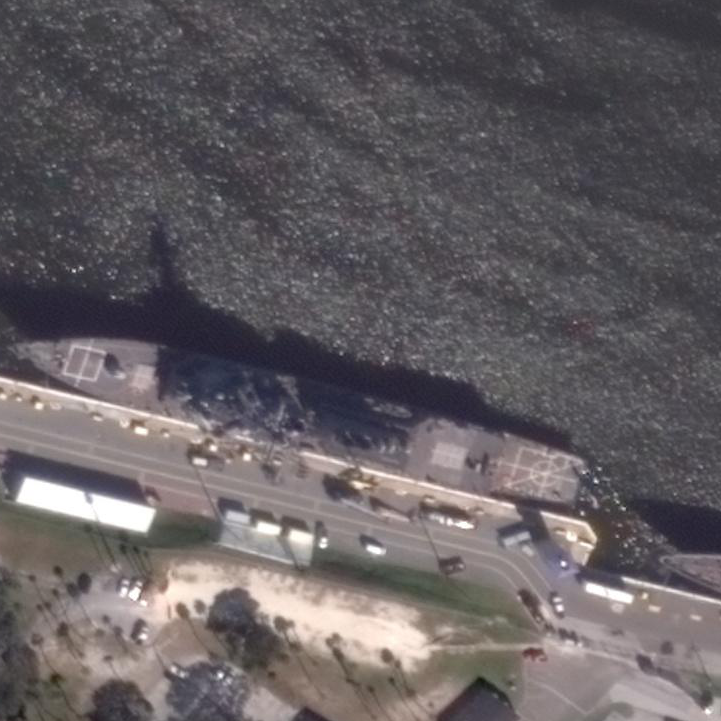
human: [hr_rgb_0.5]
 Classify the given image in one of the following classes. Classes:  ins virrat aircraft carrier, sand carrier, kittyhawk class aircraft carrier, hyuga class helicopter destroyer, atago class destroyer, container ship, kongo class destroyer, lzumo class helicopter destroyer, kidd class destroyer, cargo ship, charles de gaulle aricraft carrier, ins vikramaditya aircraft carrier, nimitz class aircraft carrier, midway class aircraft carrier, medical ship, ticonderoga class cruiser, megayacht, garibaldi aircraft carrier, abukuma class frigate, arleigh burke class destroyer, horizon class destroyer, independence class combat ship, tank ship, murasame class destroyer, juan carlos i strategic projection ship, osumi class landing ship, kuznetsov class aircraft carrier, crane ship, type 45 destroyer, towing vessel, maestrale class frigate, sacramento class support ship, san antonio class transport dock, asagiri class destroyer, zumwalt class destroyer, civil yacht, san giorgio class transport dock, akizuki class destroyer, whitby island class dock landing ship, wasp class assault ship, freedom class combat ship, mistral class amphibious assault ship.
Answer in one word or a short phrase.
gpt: Arleigh Burke class destroyer